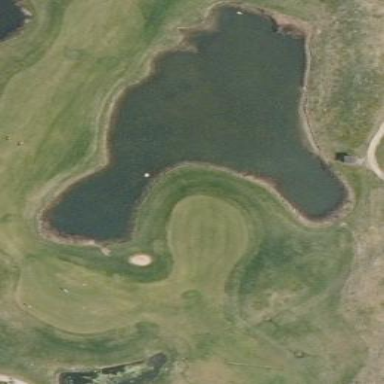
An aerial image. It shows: Golf fairway surrounded by grass.